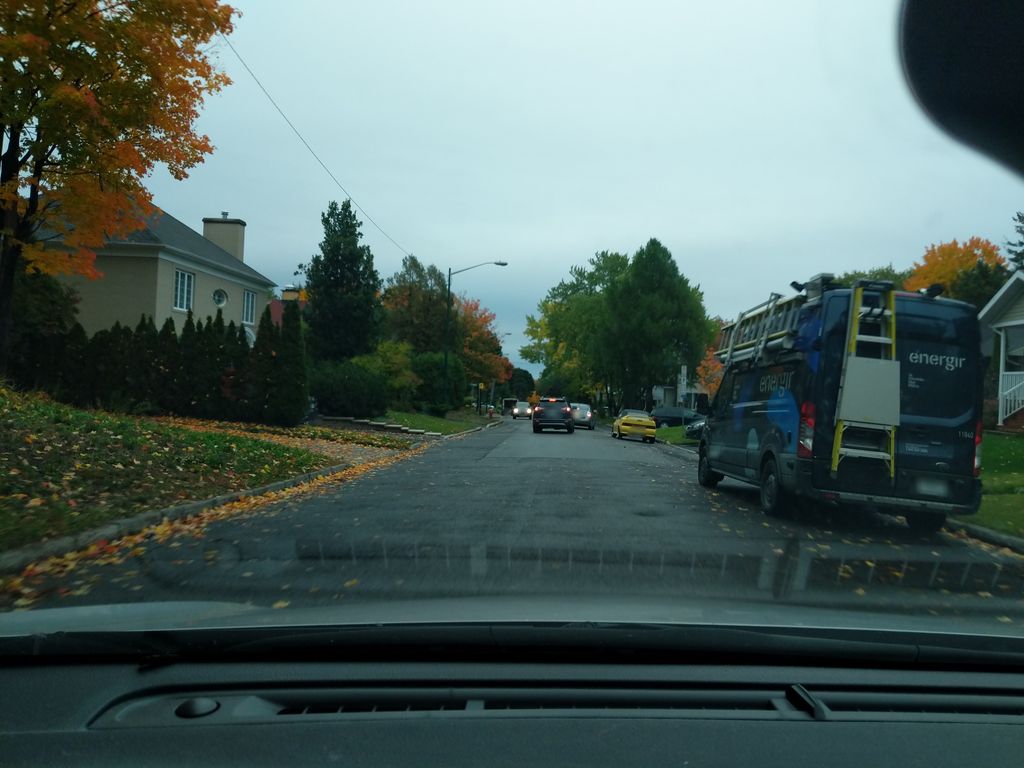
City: quebec_city